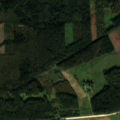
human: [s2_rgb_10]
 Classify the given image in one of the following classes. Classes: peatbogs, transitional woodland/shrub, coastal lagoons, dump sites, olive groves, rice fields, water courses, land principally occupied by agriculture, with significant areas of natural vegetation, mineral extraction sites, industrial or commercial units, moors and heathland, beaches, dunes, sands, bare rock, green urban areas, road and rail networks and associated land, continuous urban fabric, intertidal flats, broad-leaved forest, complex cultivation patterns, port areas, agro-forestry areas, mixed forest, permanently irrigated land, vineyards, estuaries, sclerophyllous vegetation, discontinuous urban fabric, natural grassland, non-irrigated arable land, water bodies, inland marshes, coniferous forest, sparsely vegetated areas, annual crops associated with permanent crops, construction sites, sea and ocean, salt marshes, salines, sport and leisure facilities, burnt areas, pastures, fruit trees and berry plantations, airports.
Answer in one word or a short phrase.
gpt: non-irrigated arable land, land principally occupied by agriculture, with significant areas of natural vegetation, coniferous forest, mixed forest